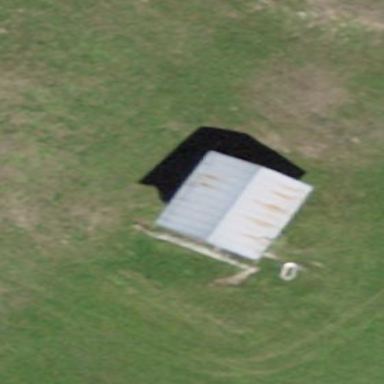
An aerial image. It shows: Shed building.